Question: i'm applying a digital signature to my executable. Using 'signtool' on Windows XP or Windows Vista:
'''
>signtool.exe sign /f "avatar.pfx" MyApp.exe
'''
automatically included the entire certification chain in the digital signature.
Starting with Windows 7 the entire certification chain <URL> that:
- - - -
<URL> with the 'signtool' utility.
From <URL>:
> /ac
Specifies a file that contains an additional certificate to add to the signature block.
How do i get the filename of the certificate that signed my certificate?
It's more confusing because i don't have any such file. i have my digitally signed executable with no embedded certification chain:

---
Stackoverflow user <URL> he says that i need to
> do the signing using a PFX file that contains the root certificate, intermediate certificate, developer certificate, and private key.
After creating the appropriate PFX file - which was an odyssey in itself...
But he doesn't give how he created the PFX that contains the entire certification chain.
---
## See also
- <URL>
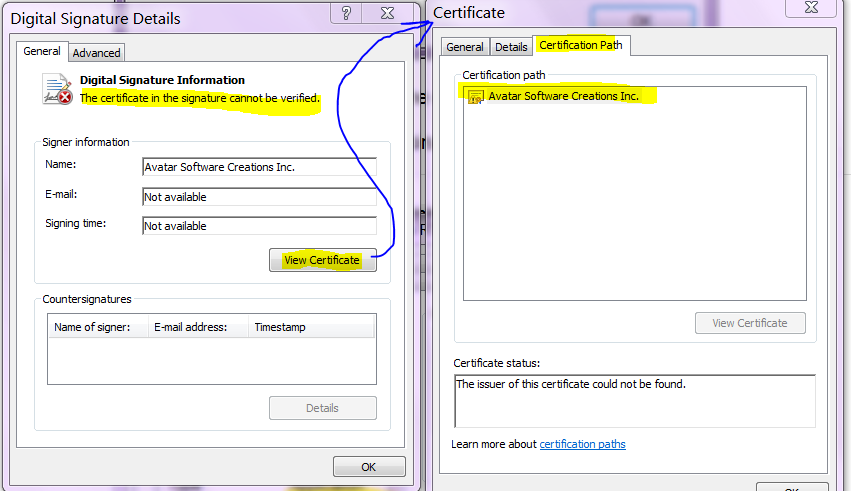
Answer: Install <URL>. Once accomplished, you have the 'openssl.exe' executable somewhere on your system.
Now proceed as follows.
1. openssl pkcs12 -in avatar.pfx -out avatar.pem -nodes
(You need to enter the .pfx password here)
1. openssl pkcs12 -in avatar.pfx -out mycert.pem -nodes -clcerts
(again the PW)
1. openssl x509 -in mycert.pem -out mycert.cer -outform DER
Now open your Explorer and double-click on the mycert.cer. View the details and somewhere it will talk about an issuer. This is the company that issued your key store, your next goal is to get their intermediate certificates and the final root certificate. If you are lucky, there is an extension called "Authority Information Access" in your certificate that tells you where to get the issuing certificate directly. If you are not so lucky, then you will find a URL for OCSP access in the "Authority Information Access" or a URL for CRLs in the extension "CRL Distribution Points". These should at least give you a vague idea of the vendor's "homepage". In case of doubt, just google around, or ask me again :)
If you are on the vendor's page, you will have to watch out for "CA certificates" or "Intermediate Certificates". You need to download the one whose name is exactly the same as what you found in the "Issuer" field of your own certificate.
Now the funny part: The certificate you just found will again have an "Issuer" field. Lucky you if the issuer is the same company (typically the case for large CAs such as VeriSign), then you will find the corresponding certificate on the same site you are currently on. If not, repeat the previous steps.
Repeat this cumbersome procedure until you're at a point where you have found a certificate whose "Subject" field is exactly the same as its "Issuer" field. You're done then. This is a so-called "self-signed root certificate".
Most of these certificates will come in "DER"/"ASN.1"/"X.509" format - if you have the choice, download "PEM" format, otherwise you will first need to convert the certificates into "PEM" format by
'''
openssl x509 -in cert.der -inform DER -out cert.pem
'''
Once you have all the missing certificates in PEM format
1. open the initial file created in step 1, avatar.pem, in a text editor.
2. open the missing certificate PEM files in separate windows
3. copy the missing certificates (the entire file, including the "----- BEGIN CERTIFICATE -----" and "----- END CERTIFICATE -----") and append them to avatar.pem
4. save the result
5. issue
> openssl pkcs12 -export -in avatar.pem -out newavatar.pfx -name ""
You will have to enter a new password that is to be used with the new file.